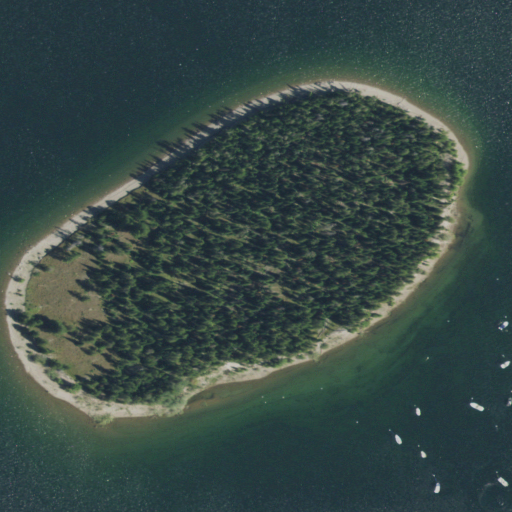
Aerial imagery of island in Wyoming named Cow Island containing open water, evergreen forest, and grassland